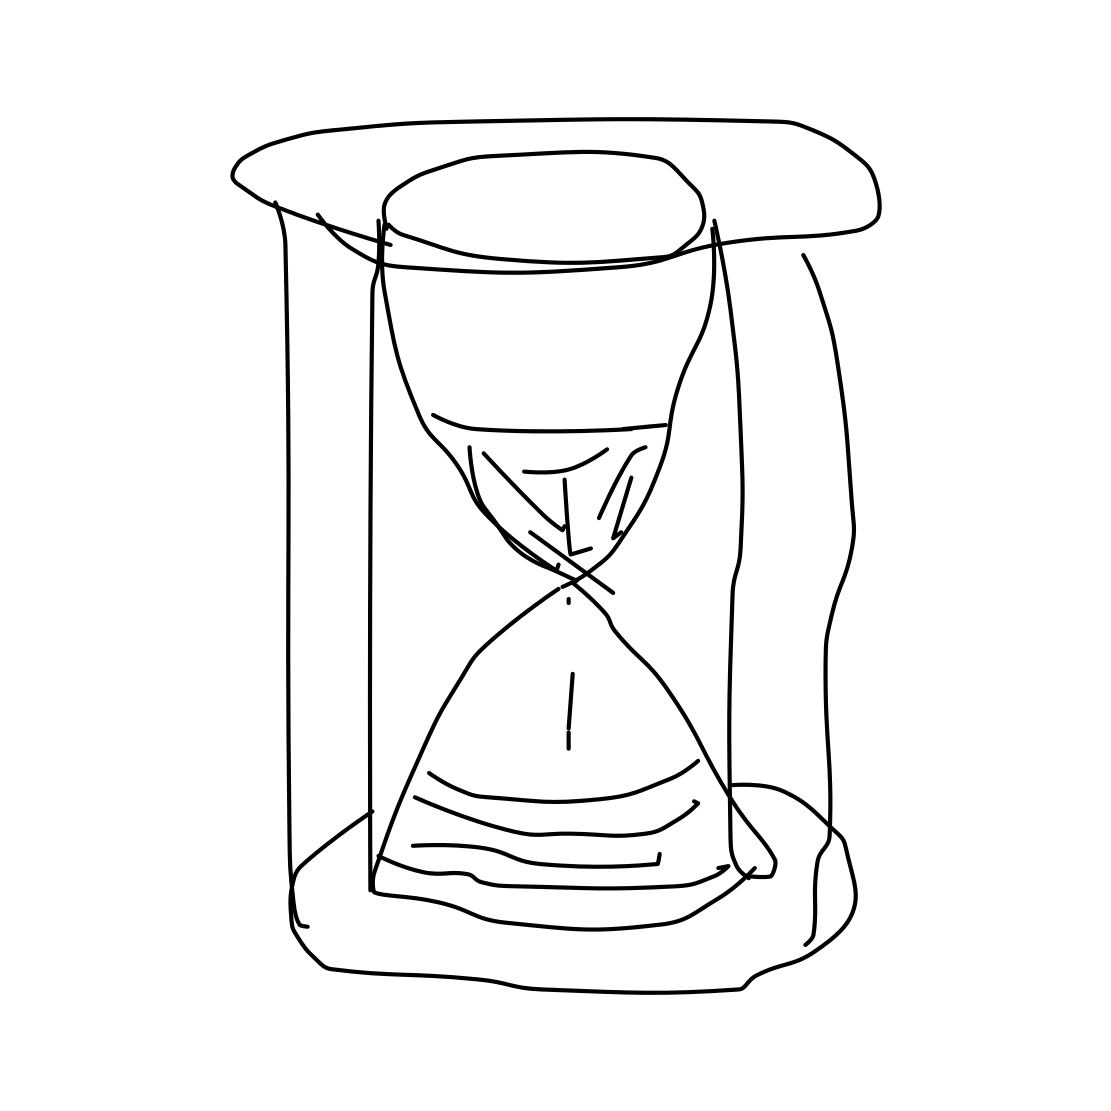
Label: hourglass